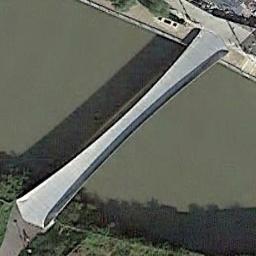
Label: bridge